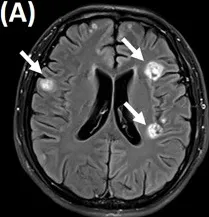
Imaging and pathological diagnosis. Brain magnetic resonance imaging (high signal on the T2 weighted images) shows multiple nodules in bilateral cerebral hemispheres.
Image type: radiology (mri)